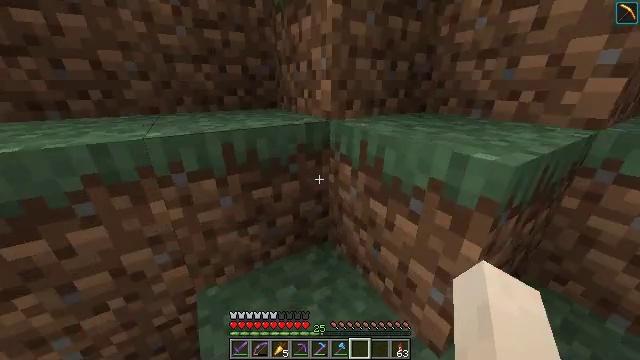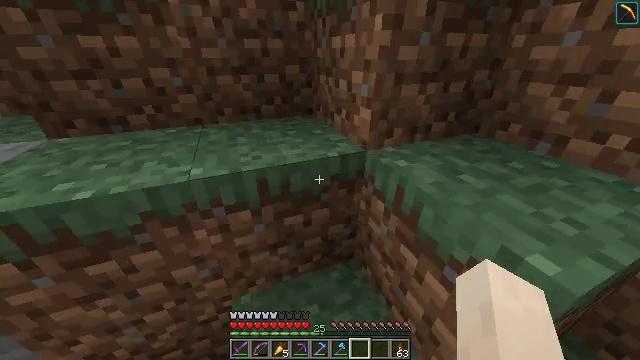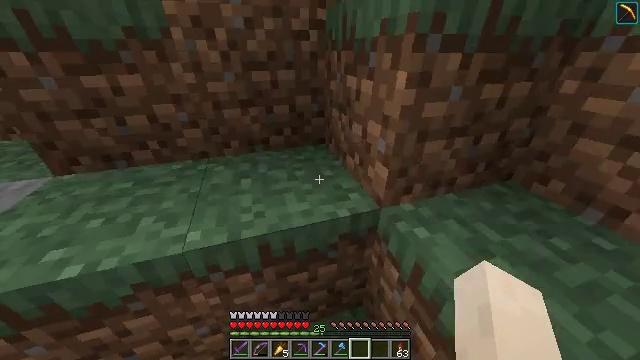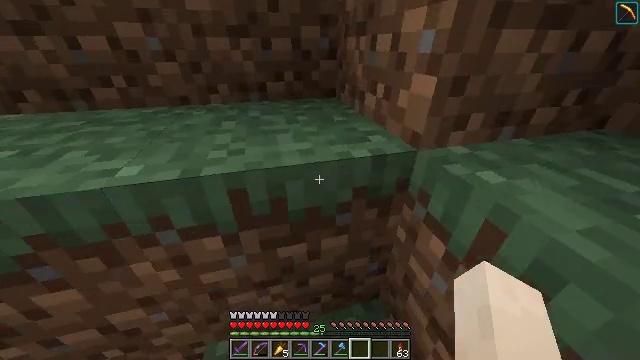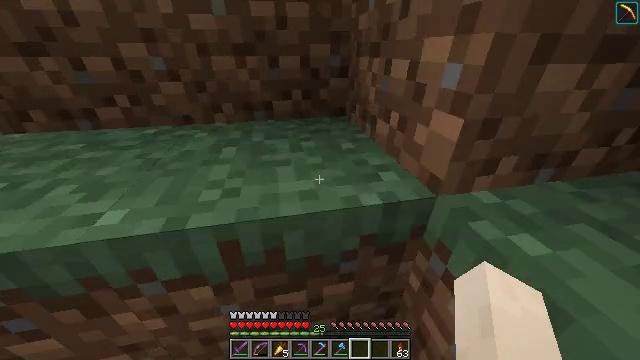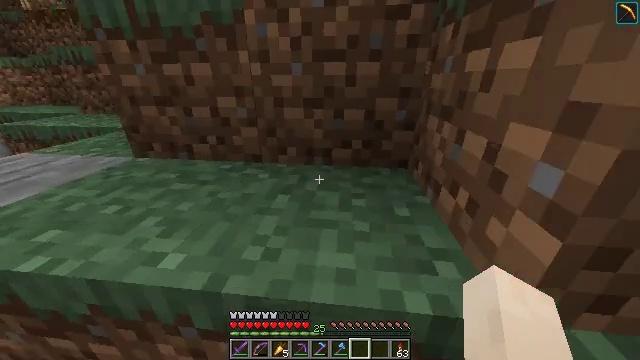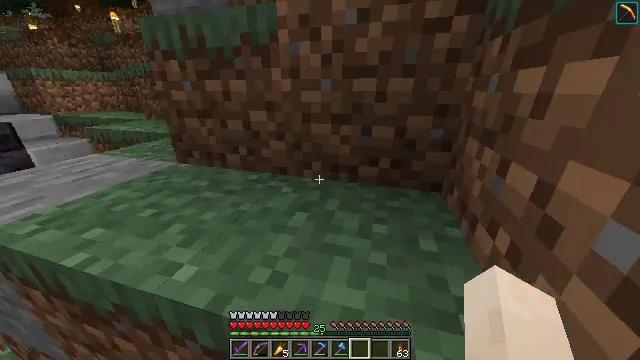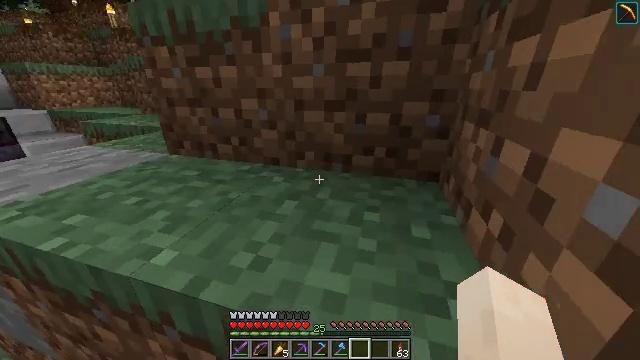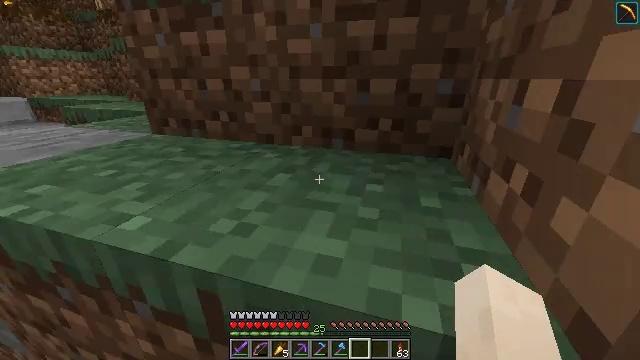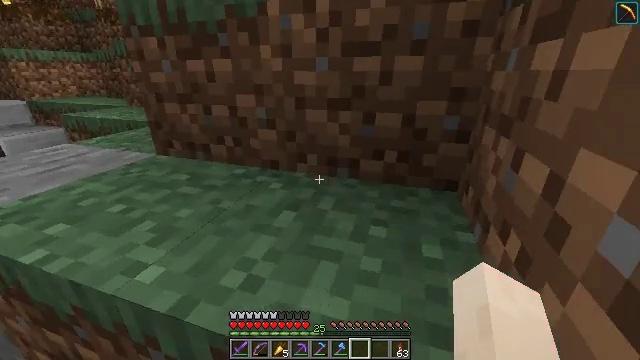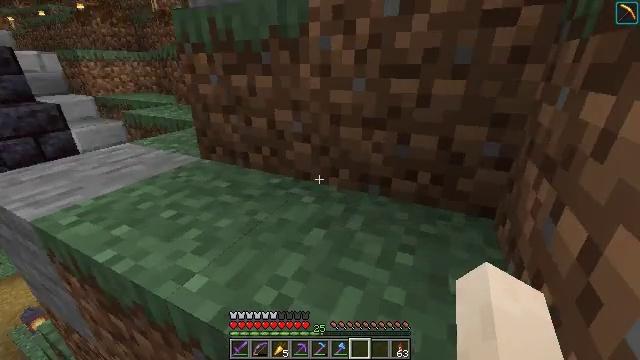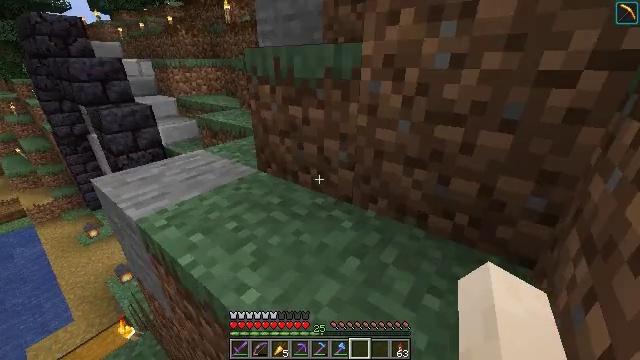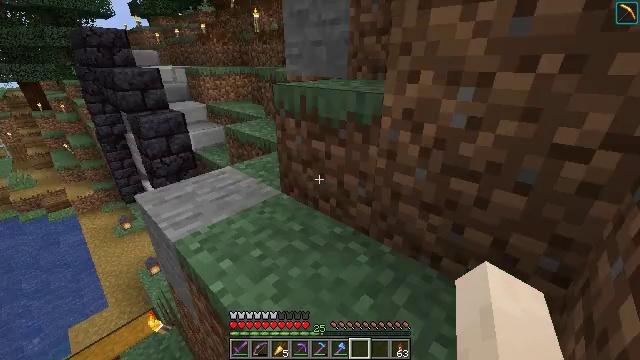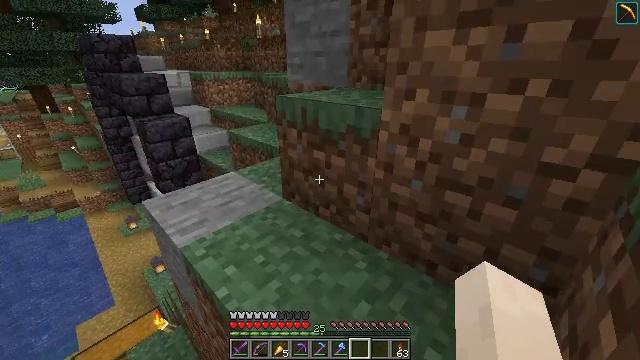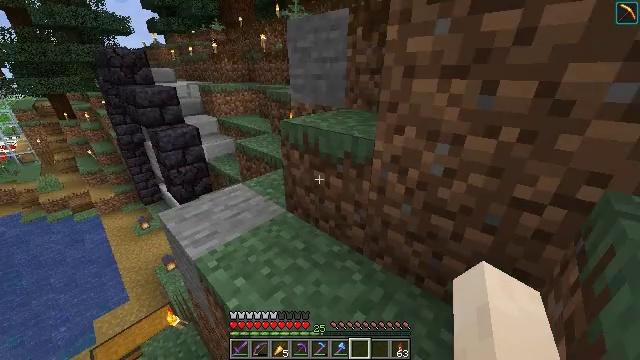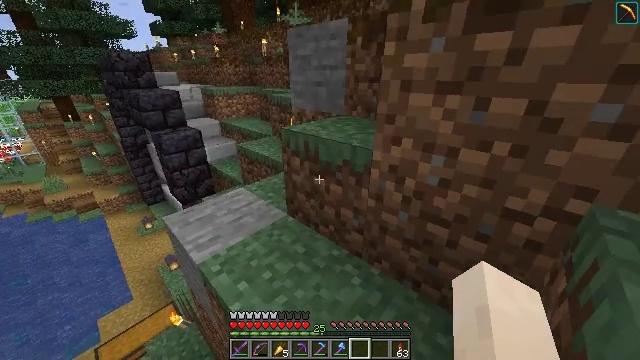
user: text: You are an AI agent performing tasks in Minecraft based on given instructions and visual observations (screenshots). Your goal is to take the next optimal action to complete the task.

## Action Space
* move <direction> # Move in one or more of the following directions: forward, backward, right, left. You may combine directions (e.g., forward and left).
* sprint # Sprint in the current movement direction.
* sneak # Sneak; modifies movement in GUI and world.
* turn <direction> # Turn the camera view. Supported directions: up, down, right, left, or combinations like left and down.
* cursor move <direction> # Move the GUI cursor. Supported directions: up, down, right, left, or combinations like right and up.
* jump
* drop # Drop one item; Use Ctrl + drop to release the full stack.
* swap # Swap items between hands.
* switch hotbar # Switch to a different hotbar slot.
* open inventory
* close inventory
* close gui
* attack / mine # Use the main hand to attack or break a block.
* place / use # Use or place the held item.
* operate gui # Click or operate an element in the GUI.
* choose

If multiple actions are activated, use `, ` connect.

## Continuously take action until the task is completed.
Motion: motion action
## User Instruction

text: Mine the mossy cobblestone underground.
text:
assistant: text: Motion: move forward, sprint, turn left and down
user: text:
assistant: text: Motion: move forward, sprint, turn left and down
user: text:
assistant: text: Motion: move forward, sprint, turn left
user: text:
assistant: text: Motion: move forward, sprint, turn left
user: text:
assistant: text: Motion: move forward, sprint, turn left and up
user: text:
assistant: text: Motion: move forward, sprint, turn left and up, jump
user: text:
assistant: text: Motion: move forward, sprint, jump
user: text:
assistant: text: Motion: move forward, sprint, jump
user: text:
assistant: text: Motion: move forward, sprint, turn left, jump
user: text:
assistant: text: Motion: move forward, sprint, turn left and down
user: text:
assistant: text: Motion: move forward, sprint, turn left and down
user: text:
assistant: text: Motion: move forward, sprint, turn left
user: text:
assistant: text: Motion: move forward, sprint, jump
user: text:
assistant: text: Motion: move forward, sprint, jump
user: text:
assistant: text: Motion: move forward, sprint, jump
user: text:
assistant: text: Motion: move forward, sprint, jump
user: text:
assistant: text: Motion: move forward, sprint
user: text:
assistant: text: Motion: move forward, sprint
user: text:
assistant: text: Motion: move forward, sprint
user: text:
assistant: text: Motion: move forward, sprint
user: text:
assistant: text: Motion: move forward, sprint
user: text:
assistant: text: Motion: move forward, sprint
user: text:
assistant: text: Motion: move forward, sprint
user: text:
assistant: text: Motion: move forward, sprint
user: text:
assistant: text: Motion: move forward, sprint
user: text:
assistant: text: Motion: move forward, sprint
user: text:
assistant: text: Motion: move forward, sprint, turn right and up
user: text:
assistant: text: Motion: move forward, sprint, turn right
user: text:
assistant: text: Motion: move forward, sprint
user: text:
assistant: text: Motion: move forward, sprint